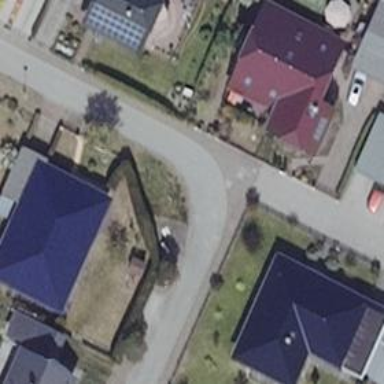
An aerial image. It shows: Living street.